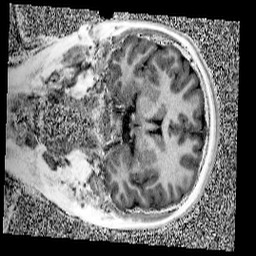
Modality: UNIT1
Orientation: coronal
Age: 12
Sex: female
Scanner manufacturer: siemens
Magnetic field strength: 3 T
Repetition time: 4 s
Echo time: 0.00299 s